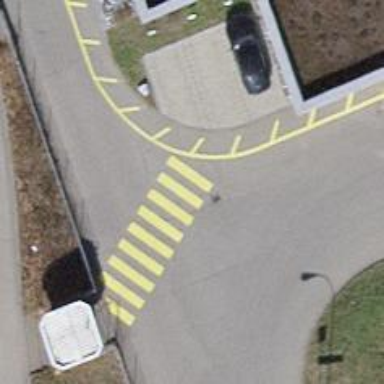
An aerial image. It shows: Marked road crossing.